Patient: sex F, age 75
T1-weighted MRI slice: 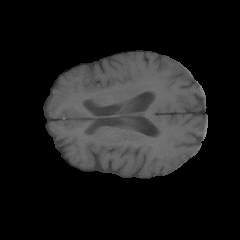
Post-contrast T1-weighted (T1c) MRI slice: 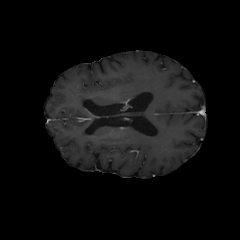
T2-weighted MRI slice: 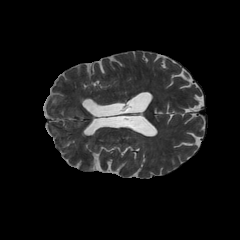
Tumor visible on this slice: no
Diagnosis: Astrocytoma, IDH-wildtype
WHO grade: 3